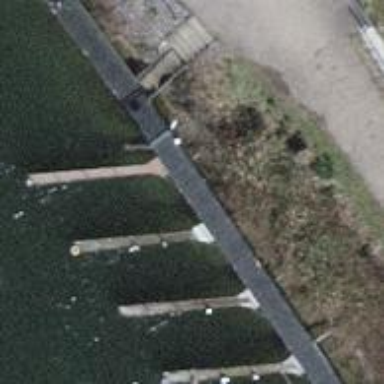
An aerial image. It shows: Pier made of metal with mooring facilities.